Interaction volume radius: 10 \u00c5
Interaction volume height: 20 \u00c5
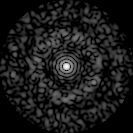
Disorder parameter: 0.8032